Question: Is there any way to hanlde the pop-up message from HTML form like in pic below? I see that it's not added to DOM via JS after clicking "Zapisz" button.

The HTML code of the form is shown below:
'''
<form class="subscription__form">
<div class="form__email-input">
<div class="email-input__field">
<label for="email-ies20" class="boo5QN kuXeGY ZNyelS j5539W Kp7mbJ _6UybFe yOshI6 Vg2G-X QAKJaP">
</label>
<input type="email" class="ptY7iQ xm3894 BPoM1b -T32DO j5539W Kp7mbJ JwPapm yOshI6 OJgqNz I7nA9N _7lPid_ pAtLTY ARyIjR _-4XiAI i9UcX3 ySMwvO _1E7gq- KHXx7q" value="" id="email-ies20" placeholder="">
</div>
</div>
<button class="form__btn jjY3sP ebuQjF i9UcX3 zb5H0w v7Z8MH DH77jT I7nA9N _1VH7VL -lZ0bD lRd-jf fXQLl7 BG_g-B _0DRKyg Ip_fOg Xf3Nnr FDkAoY KHXx7q RkhiHe ajUhiu IB2dWZ ZJBY2X _4U-qxG FfEhSH ee0PKn CoasA5"><span class="_6xw_O3 _85MuCJ HgyryE I7nA9N o4bIWm kuXeGY ZNyelS j5539W Kp7mbJ _6UybFe yOshI6 Vg2G-X"><span class="save-text-container">Zapisz</span></span><svg class="dx-icon ODgekj VPvVHW -QUg1Q XRBrCa Yq7G-r qH0D36 qIhDFL" height="1em" width="1em" focusable="true" fill="currentColor" viewBox="0 0 24 24">
<path d="M12 2a10 10 0 0 0-7 17l1-1a8.5 8.5 0 1 1 6 2.5V22a10 10 0 0 0 0-20z">
</path>
</svg>
<svg class="dx-icon ODgekj qIhDFL" height="1em" width="1em" focusable="true" fill="currentColor" viewBox="0 0 24 24">
<path d="M11.3 19.9l-8.5-6.3 1.5-2 6.4 4.8 8.4-11.7L21 6 11.3 20z">
</path>
</svg>
<svg class="dx-icon ODgekj qIhDFL" height="1em" width="1em" focusable="true" fill="currentColor" viewBox="0 0 24 24">
<path d="M19.6 5.5l-1-1.1-6.6 6.5-6.5-6.5-1.1 1 6.5 6.6-6.5 6.5 1 1.1 6.6-6.5 6.5 6.5 1.1-1-6.5-6.6 6.5-6.5z">
</path>
</svg>
</button>
</form>
'''
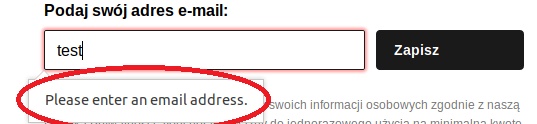
Answer: You can read the value using 'getattribute('validationMessage')' function.
I created a basic HTML example to show you how extract content of popup because your HTML code example doesn't work as well to exemplify.
'''
from selenium import webdriver
HTML = """
<!DOCTYPE html>
<html>
<body>
<form action="/action_page.php">
Username: <input type="text" name="username" required>
<input type="submit">
</form>
</body>
</html>"""
driver = webdriver.Chrome()
driver.get("data:text/html;charset=utf-8,%s" % HTML)
input_bt = driver.find_element_by_name('username')
error_msg = input_bt.get_attribute('validationMessage')
print(error_msg)
'''
HTML example:
<URL>
Output console:
'''
Please fill out this field.
'''
Hope it helps!